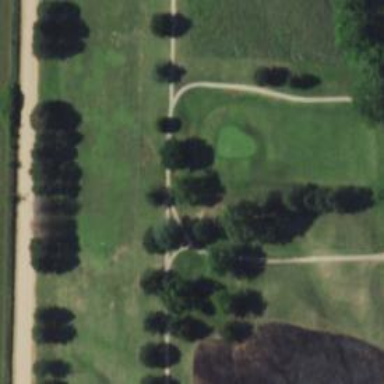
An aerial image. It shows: Service road designated as golf cart path.